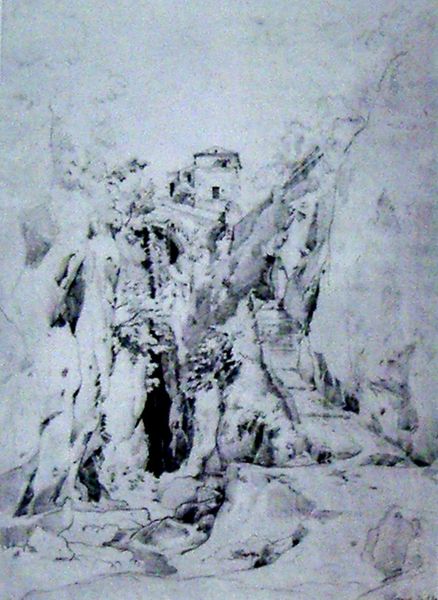
Titel: Treppenweg in Sorrent
Künstler: Ernst Fries
Standort: Darmstadt
Institution: Hessisches Landesmuseum
Schlagwörter: baum, berg, blau, feder, felsen, gestein, himmel, laub, weiß, aquarell, bäume, landschaft, fenster, schwarz, skizze, tür, zeichnung, dach, eis, gebäude, haus, schnee, weg, wand, stein, steine, ebene, hügel, kalt, natur, büsche, einsam, hütte, pfad, corot, pflanzen, höhle, tal, japan, papier, perspektive, studie, berge, fels, gebirge, gipfel, hang, mauer, grafik, graphik, monochrom, berglandschaft, geröll, schlucht, steil, winter, romantik, treppe, wild, stufen, glatt, japanisch, hoch, tor, fotografie, wei, eingang, tusche, kohle, abgrund, asien, schwarz-weiß, entwurf, pinsel, verschwommen, schloß, grotte, steigung, planzen, friesz, pagode, koch, berghütte, lavierung, aufstieg, klamm, dessin, weinberge, skizziert, michallon, aquarelle, aufwärts, waldhütte, klause, no image, fries, klif